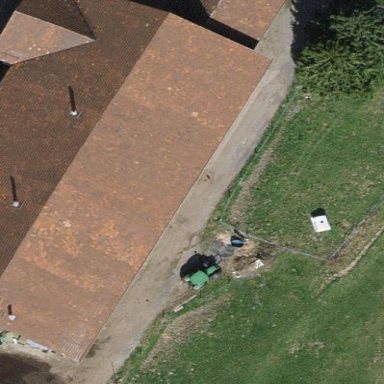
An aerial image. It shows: Farm building.